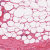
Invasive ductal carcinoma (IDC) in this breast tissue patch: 0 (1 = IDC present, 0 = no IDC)